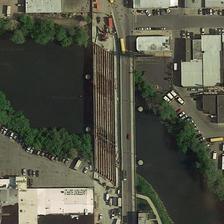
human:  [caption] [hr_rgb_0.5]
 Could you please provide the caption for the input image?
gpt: a bridge is on a river with some green trees and buildings on two sides of it .

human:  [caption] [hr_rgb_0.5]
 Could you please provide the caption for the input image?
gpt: we can see the two sides of the river have a tree-lined road, with a lot of cars parked aside .

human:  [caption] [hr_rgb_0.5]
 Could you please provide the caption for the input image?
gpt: many buildings and some green trees are in two sides of a river with a bridge .

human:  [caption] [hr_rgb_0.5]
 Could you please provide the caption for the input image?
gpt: a repairing bridge is on a river with many green trees and many buildings on two sides of the river .

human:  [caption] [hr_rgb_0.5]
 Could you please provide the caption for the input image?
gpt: a bridge is on a river with some green trees and buildings on two sides of it .